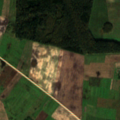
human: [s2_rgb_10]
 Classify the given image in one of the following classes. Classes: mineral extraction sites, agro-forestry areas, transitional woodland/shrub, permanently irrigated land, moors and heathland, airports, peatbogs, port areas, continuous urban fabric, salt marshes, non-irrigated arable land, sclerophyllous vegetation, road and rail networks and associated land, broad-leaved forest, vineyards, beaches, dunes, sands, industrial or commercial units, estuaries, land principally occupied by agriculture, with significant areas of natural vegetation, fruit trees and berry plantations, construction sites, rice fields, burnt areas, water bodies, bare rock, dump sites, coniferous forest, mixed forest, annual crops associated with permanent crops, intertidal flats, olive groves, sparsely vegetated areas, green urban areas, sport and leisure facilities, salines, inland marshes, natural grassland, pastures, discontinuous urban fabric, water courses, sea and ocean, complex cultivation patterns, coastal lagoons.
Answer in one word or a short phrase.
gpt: non-irrigated arable land, complex cultivation patterns, mixed forest